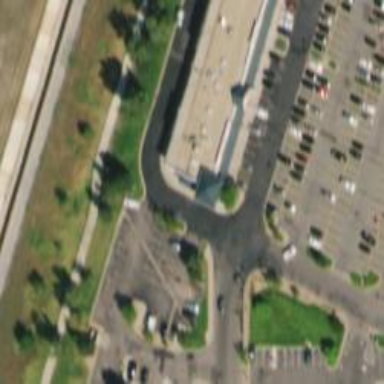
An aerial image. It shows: Parking space.